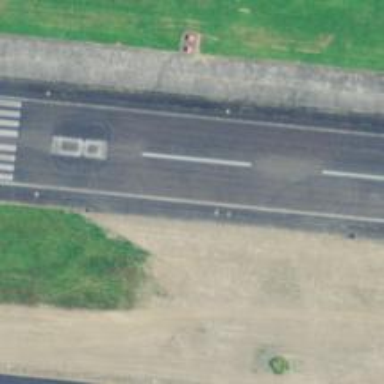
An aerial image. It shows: Image of taxiway at airport.